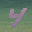
Label: 4